Aerial crown-view tile of a tropical tree (Barro Colorado Island, Panama), acquired 20250915:
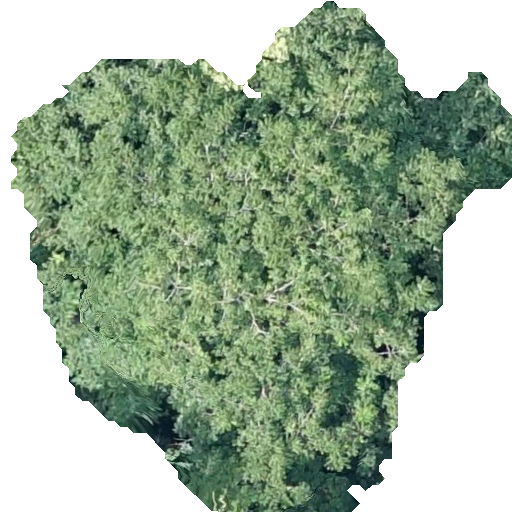
Species: Spondias mombin
GBIF accepted scientific name: Spondias mombin
Crown area: 244.575 m²